Interaction volume radius: 5 \u00c5
Interaction volume height: 20 \u00c5
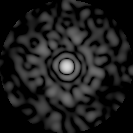
Disorder parameter: 0.8458